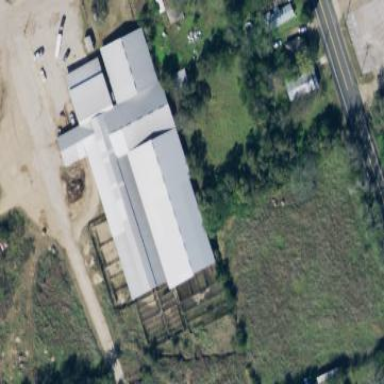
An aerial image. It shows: Cowshed building.